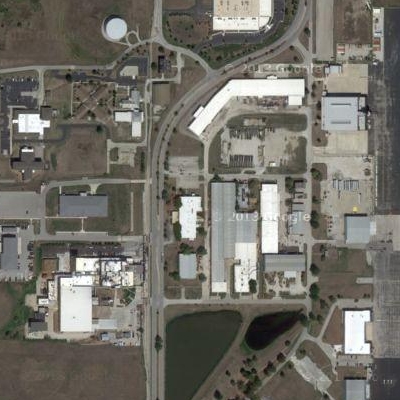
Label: Industry